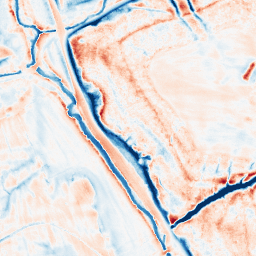
Category: classical
Decomposition family: gaussian
Decomposition parameters: sigma: 5
Upsampling method: cubic_catmull_rom
Upsampling parameters: scale: 8
Upsampling scale: 8